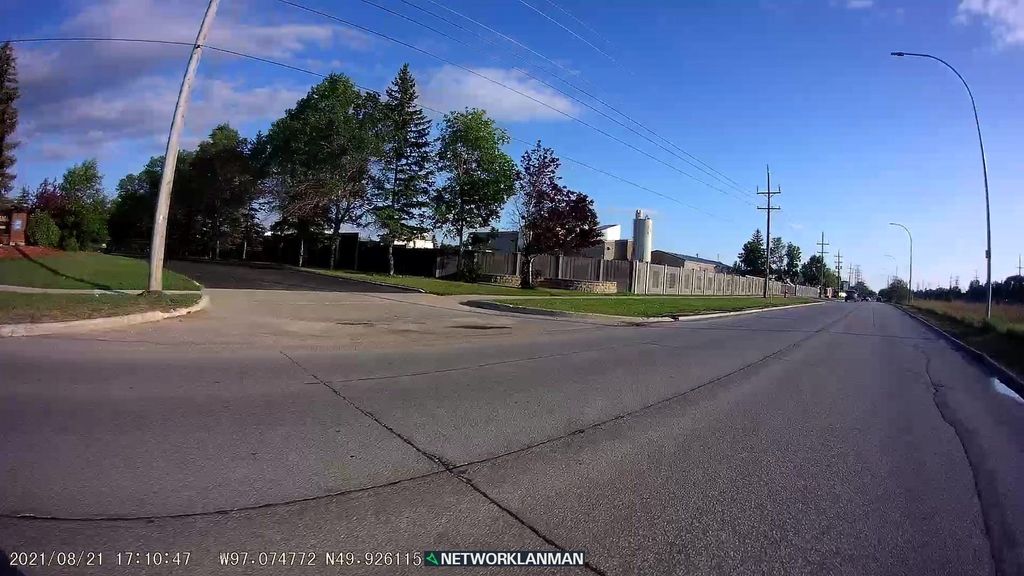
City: winnipeg